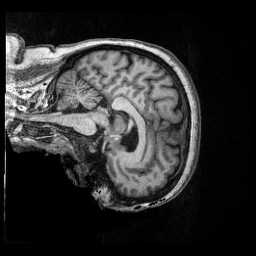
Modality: T1w
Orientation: sagittal
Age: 37
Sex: female
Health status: ill
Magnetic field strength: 3 T
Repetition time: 2.53 s
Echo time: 0.00331 s